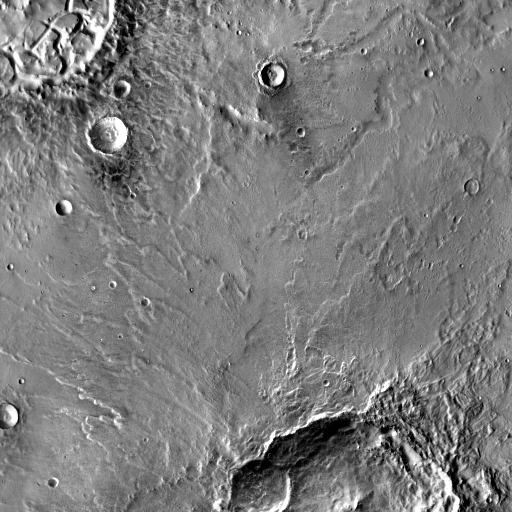
Crater classes present: Background, Other, Layered, Buried, Secondary